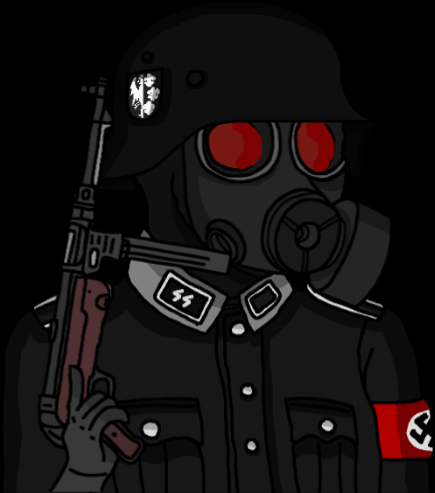
Label: 5_Oomer